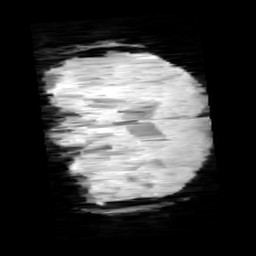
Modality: minIP
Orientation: coronal
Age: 12
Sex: male
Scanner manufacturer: siemens
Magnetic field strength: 3 T
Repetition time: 0.027 s
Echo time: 0.02 s